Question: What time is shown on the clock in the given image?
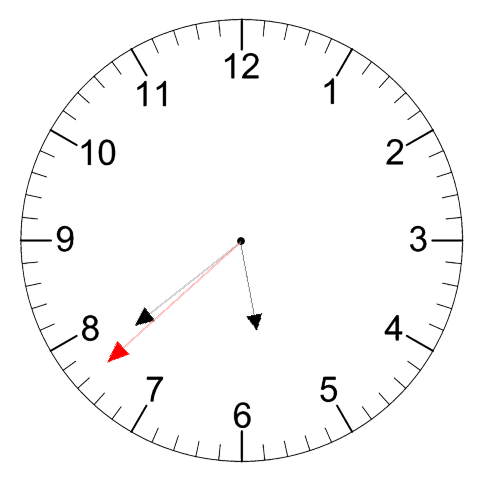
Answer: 05:38:38